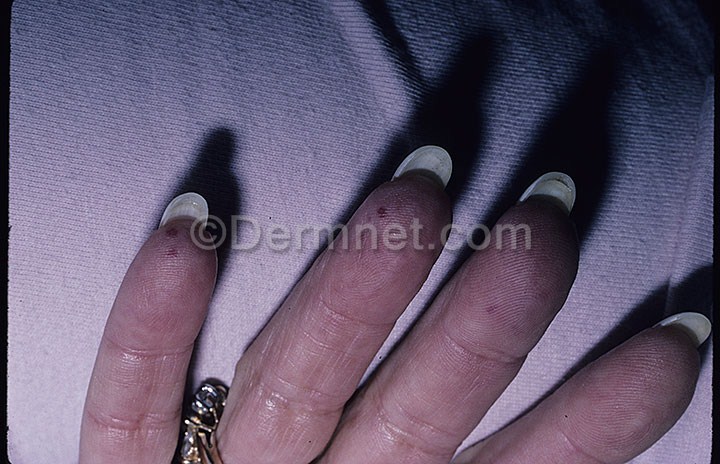
Disease: Lupus and other Connective Tissue diseases